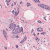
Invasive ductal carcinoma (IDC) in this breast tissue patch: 1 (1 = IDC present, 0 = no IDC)